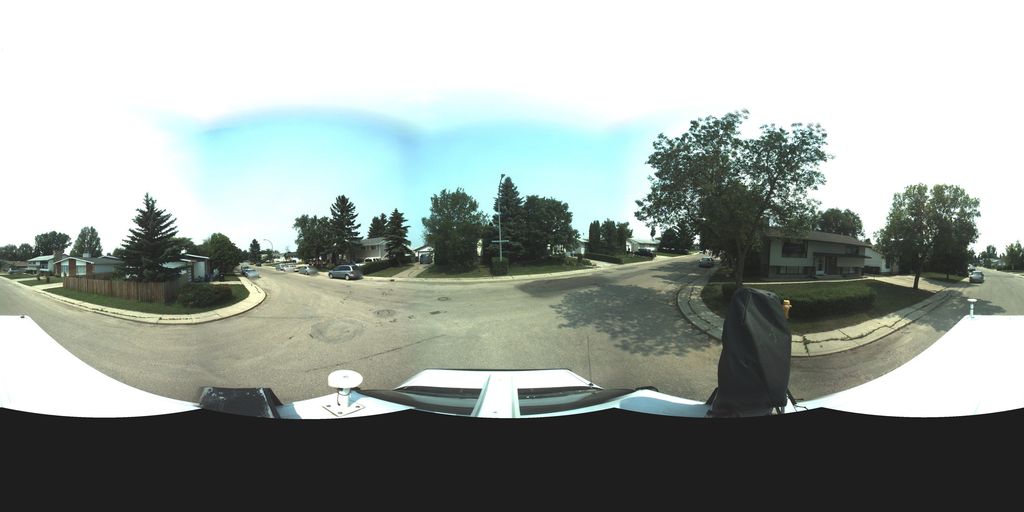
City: saskatoon